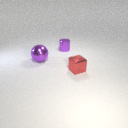
small red metal cube in front of large purple metal sphere